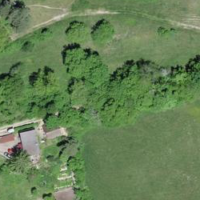
EUNIS habitat code: 24
Species observed at this site:
Anacamptis pyramidalis